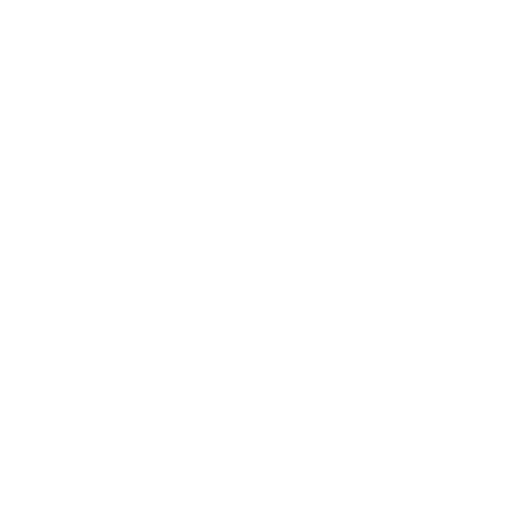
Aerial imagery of island in Alaska named Hoot Island containing only unknown